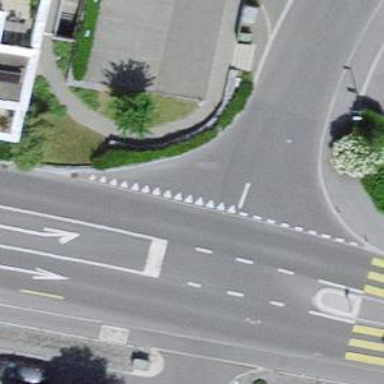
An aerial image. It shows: Road with "give way" sign.